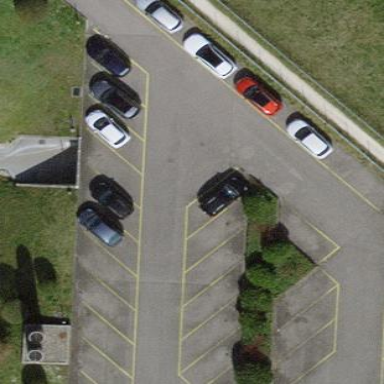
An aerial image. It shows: Parking area with asphalt surface.